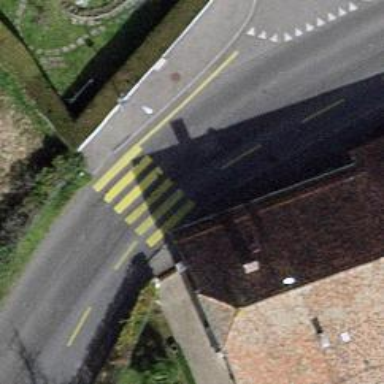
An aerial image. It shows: Zebra crossing for pedestrians.